Field crop: maize
Growth stage: 2
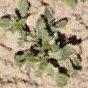
Species: convolvulus